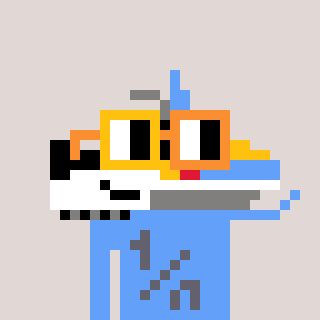
a pixel art character with square yellow and orange glasses, a snowmobile-shaped head and a blue-colored body on a warm background